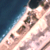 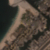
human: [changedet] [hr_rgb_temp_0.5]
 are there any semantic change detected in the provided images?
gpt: The shore was extended towards the sea.